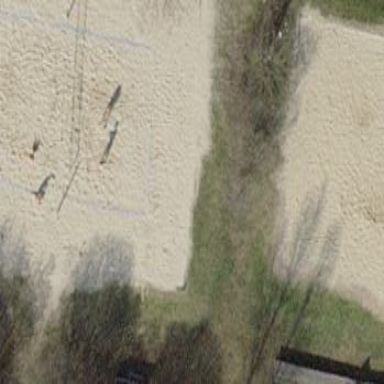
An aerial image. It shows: Sandy pitch for beach volleyball.